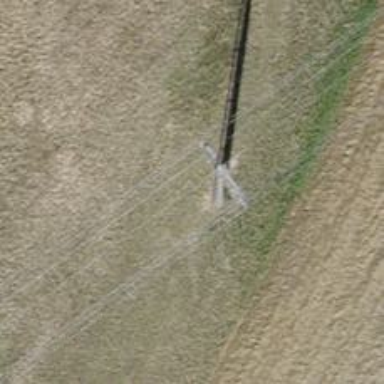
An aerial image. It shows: Concrete tower used for power transmission. The power line management is straight.